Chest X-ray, PA view. Patient: 57 years old, sex F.
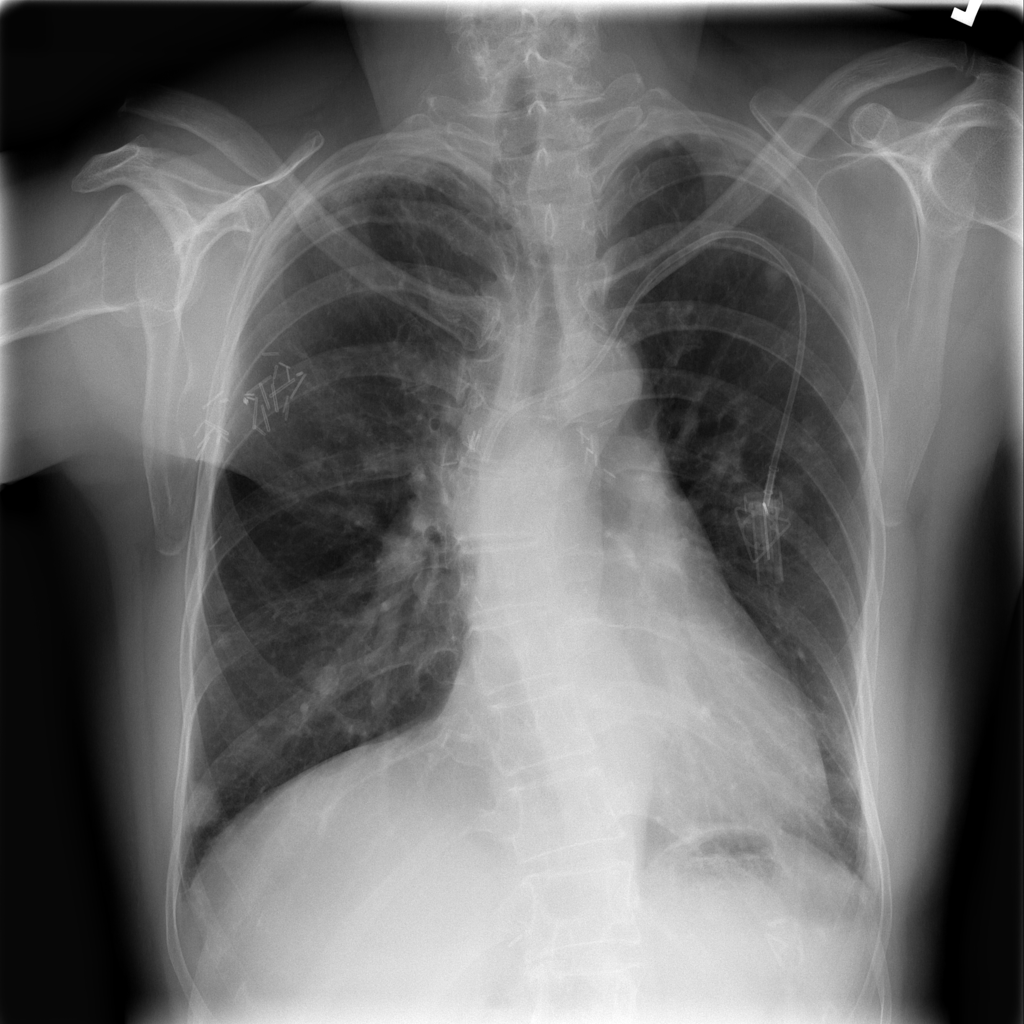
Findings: Fibrosis, Nodule